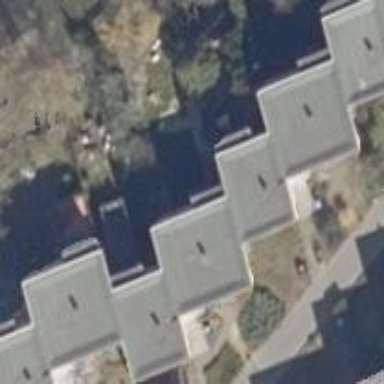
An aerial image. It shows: Flat-roofed terrace building.